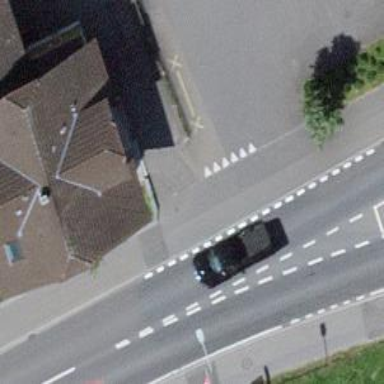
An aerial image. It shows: Road with "give way" sign.